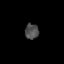
Tissue: skin
Cell type: Epithelial cells
Senescence score: 0.2043
Nuclear area (px): 206
Mean DAPI intensity: 76.806